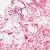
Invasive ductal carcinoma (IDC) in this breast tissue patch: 0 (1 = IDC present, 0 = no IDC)